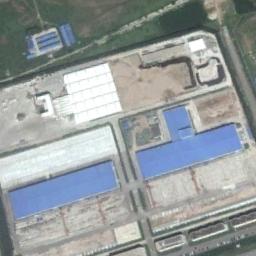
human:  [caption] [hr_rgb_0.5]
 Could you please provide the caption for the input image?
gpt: In an industrial area, There are neatly planned factories and roads, Green belts, And several free plots .

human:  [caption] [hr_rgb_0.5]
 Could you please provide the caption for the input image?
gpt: There are many houses of different shapes and sizes in the industrial zone .

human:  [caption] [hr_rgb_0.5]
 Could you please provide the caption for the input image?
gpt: Different building sizes are designed in the Industrial area .

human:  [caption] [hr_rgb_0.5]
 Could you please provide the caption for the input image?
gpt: The industrial area with some workshops and open areas is next to a lawn .

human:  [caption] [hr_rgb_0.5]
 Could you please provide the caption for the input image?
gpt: There are two blue buildings and a white building on the industrial area .